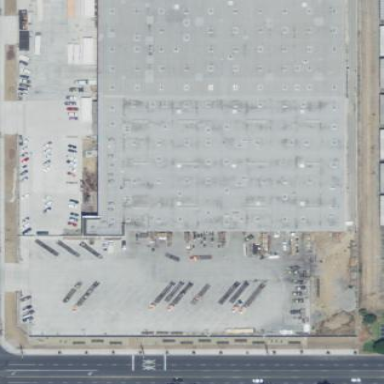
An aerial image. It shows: Warehouse.